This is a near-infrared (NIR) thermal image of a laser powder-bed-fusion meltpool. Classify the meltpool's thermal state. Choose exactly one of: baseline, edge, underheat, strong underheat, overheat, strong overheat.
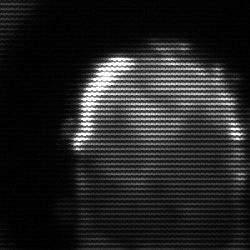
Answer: baseline